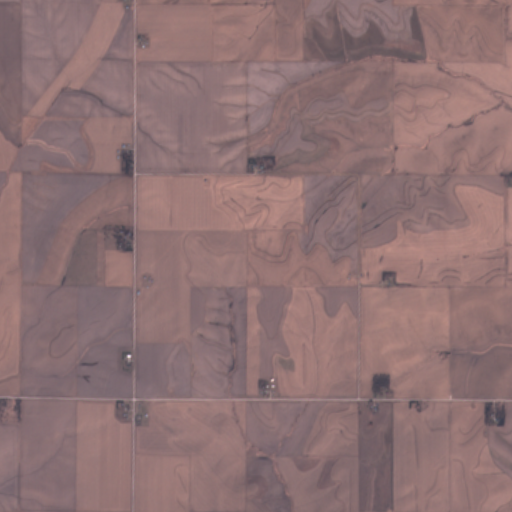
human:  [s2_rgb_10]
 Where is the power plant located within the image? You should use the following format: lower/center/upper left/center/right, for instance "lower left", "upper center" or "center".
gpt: There is no power plant in the image.